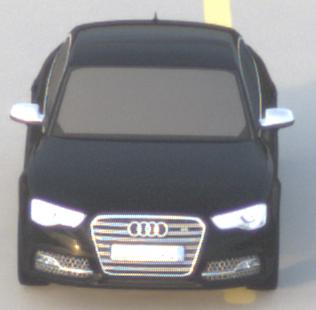
Make: Audi
Model: S5
Detailed model: F5
Model produced from: 2016
Model produced until: 2019
Doors: 2
Color: black
Road condition: dry road
Daytime: sunrise or sunset
Contrast: low contrast